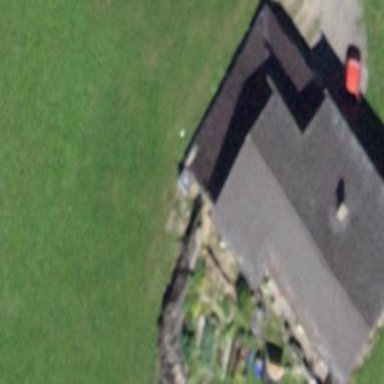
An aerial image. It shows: Building with tile roof.